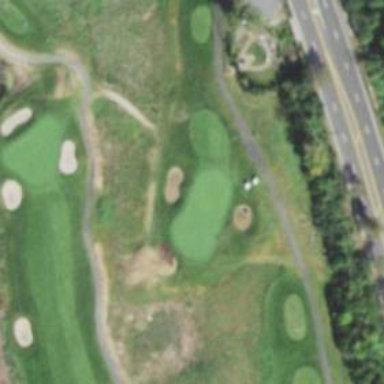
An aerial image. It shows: Golf hole.